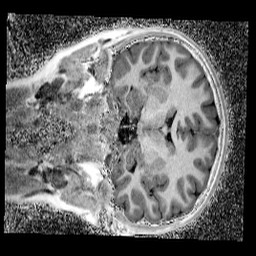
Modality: UNIT1_denoised
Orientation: coronal
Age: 12
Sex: male
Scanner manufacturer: siemens
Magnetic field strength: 3 T
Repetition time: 4 s
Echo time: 0.00299 s